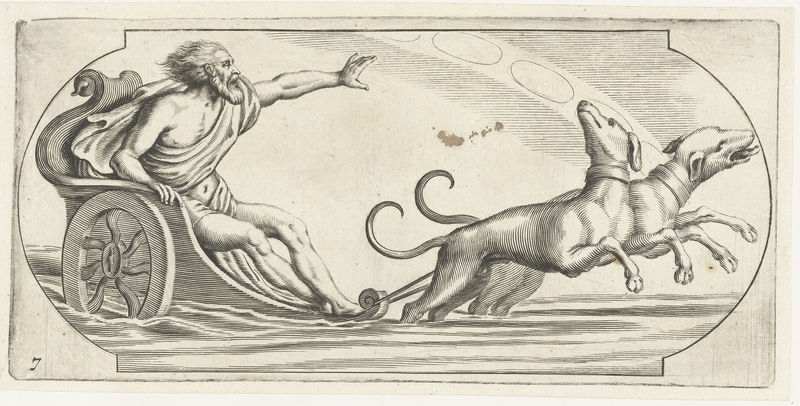
Titel: Een zeegod op een strijdwagen
Künstler: Hendrik de (I) Keyser
Standort: Amsterdam
Institution: Rijksmuseum
Schlagwörter: water, dog, ancient, wheel, sleigh, wolf